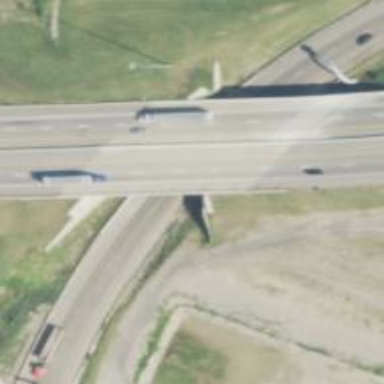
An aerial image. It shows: Motorway bridge.